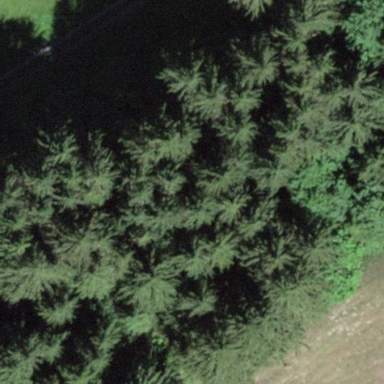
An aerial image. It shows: Forest dominated by needle-leaved trees.